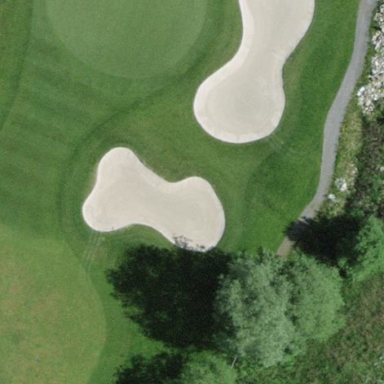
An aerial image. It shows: Sandy area is golf bunker.